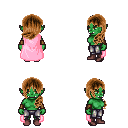
a pixel art fantasy rpg character, female body template, orc, green skin, pink cape, metal pants, brown left-swept hairstyle, leather bracers, maroon shoes, four views (front, back, left, right), 2x2 character sprite sheet, small pixel art, hard edges, no anti-aliasing